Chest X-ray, PA view. Patient: 62 years old, sex M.
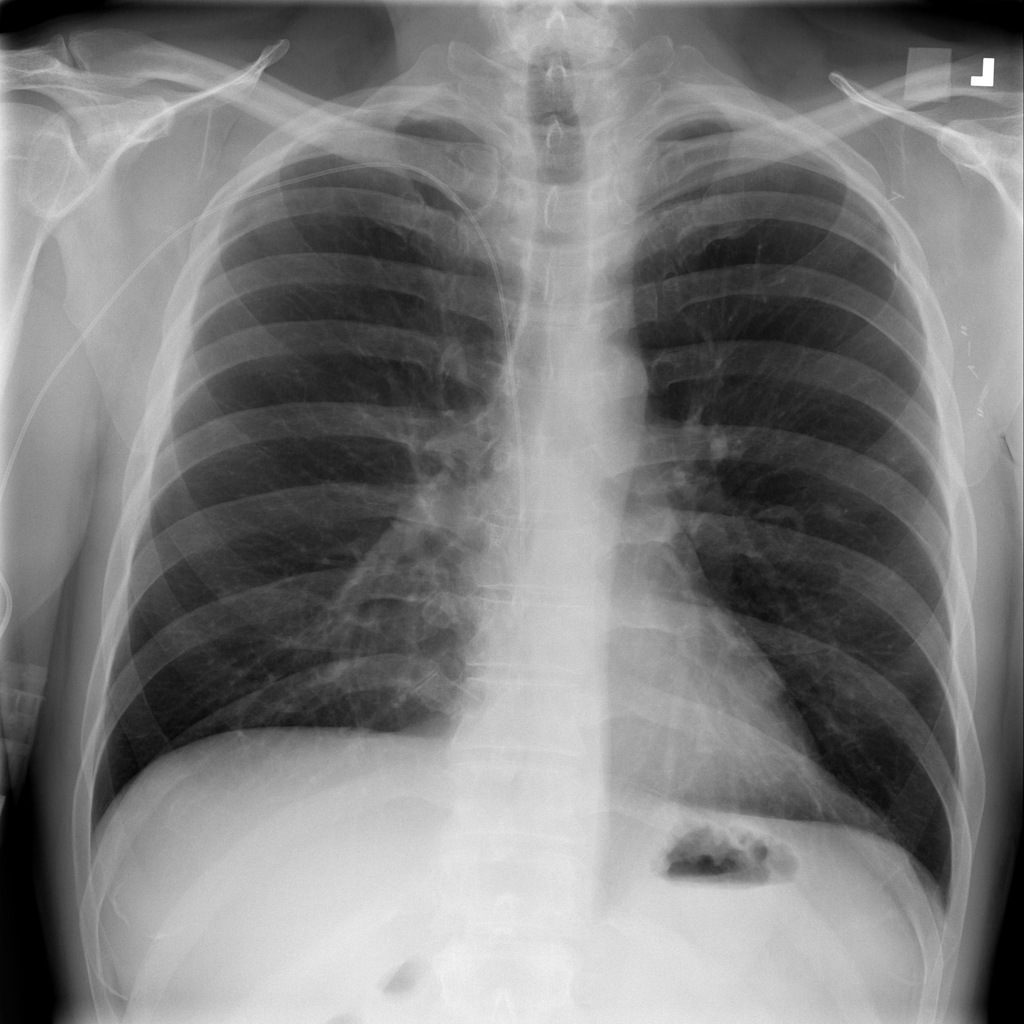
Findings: No Finding